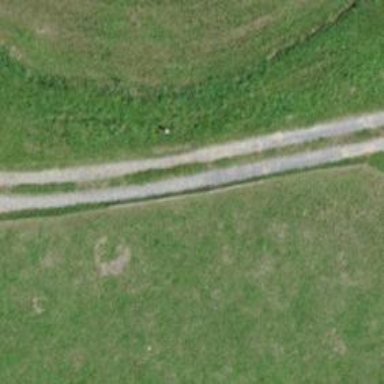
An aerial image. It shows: Agricultural track with pebblestone surface of grade3 quality. Mainly used by agricultural vehicles.